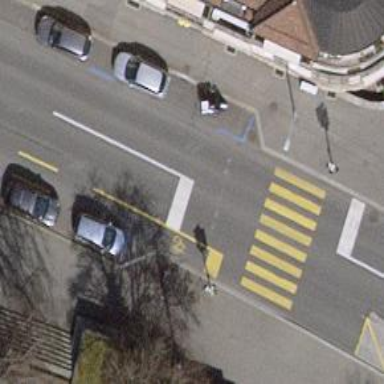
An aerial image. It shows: Road with traffic signals.